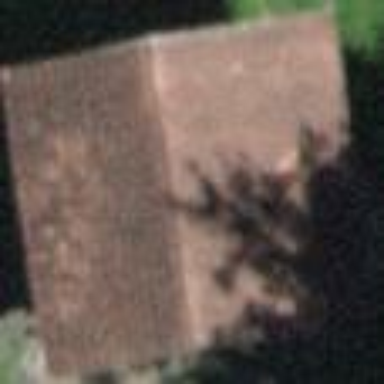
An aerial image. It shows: Barn.